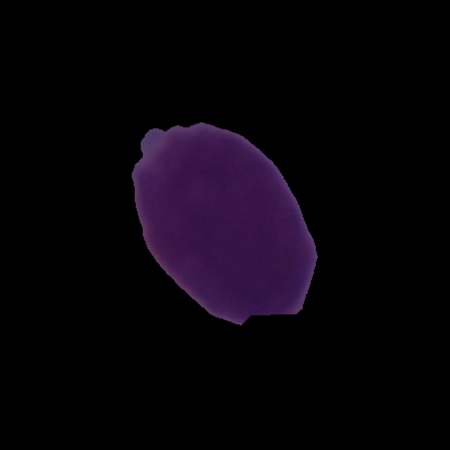
Label: cancer